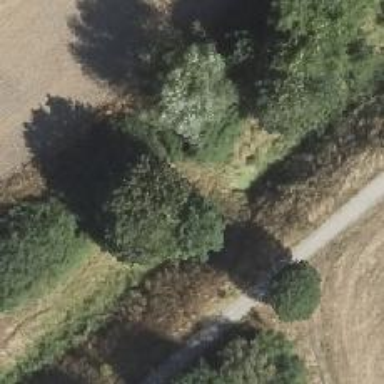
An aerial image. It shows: Ground path.